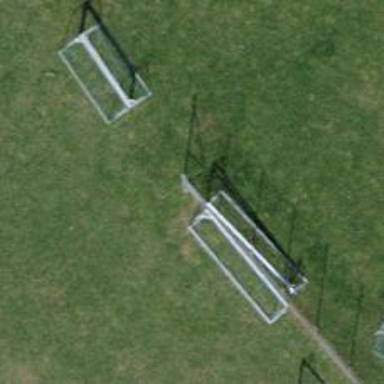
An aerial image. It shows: Fence with chain link type.